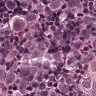
Metastatic tissue present: yes